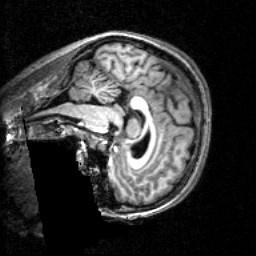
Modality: T1w
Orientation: sagittal
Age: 34
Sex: female